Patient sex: F
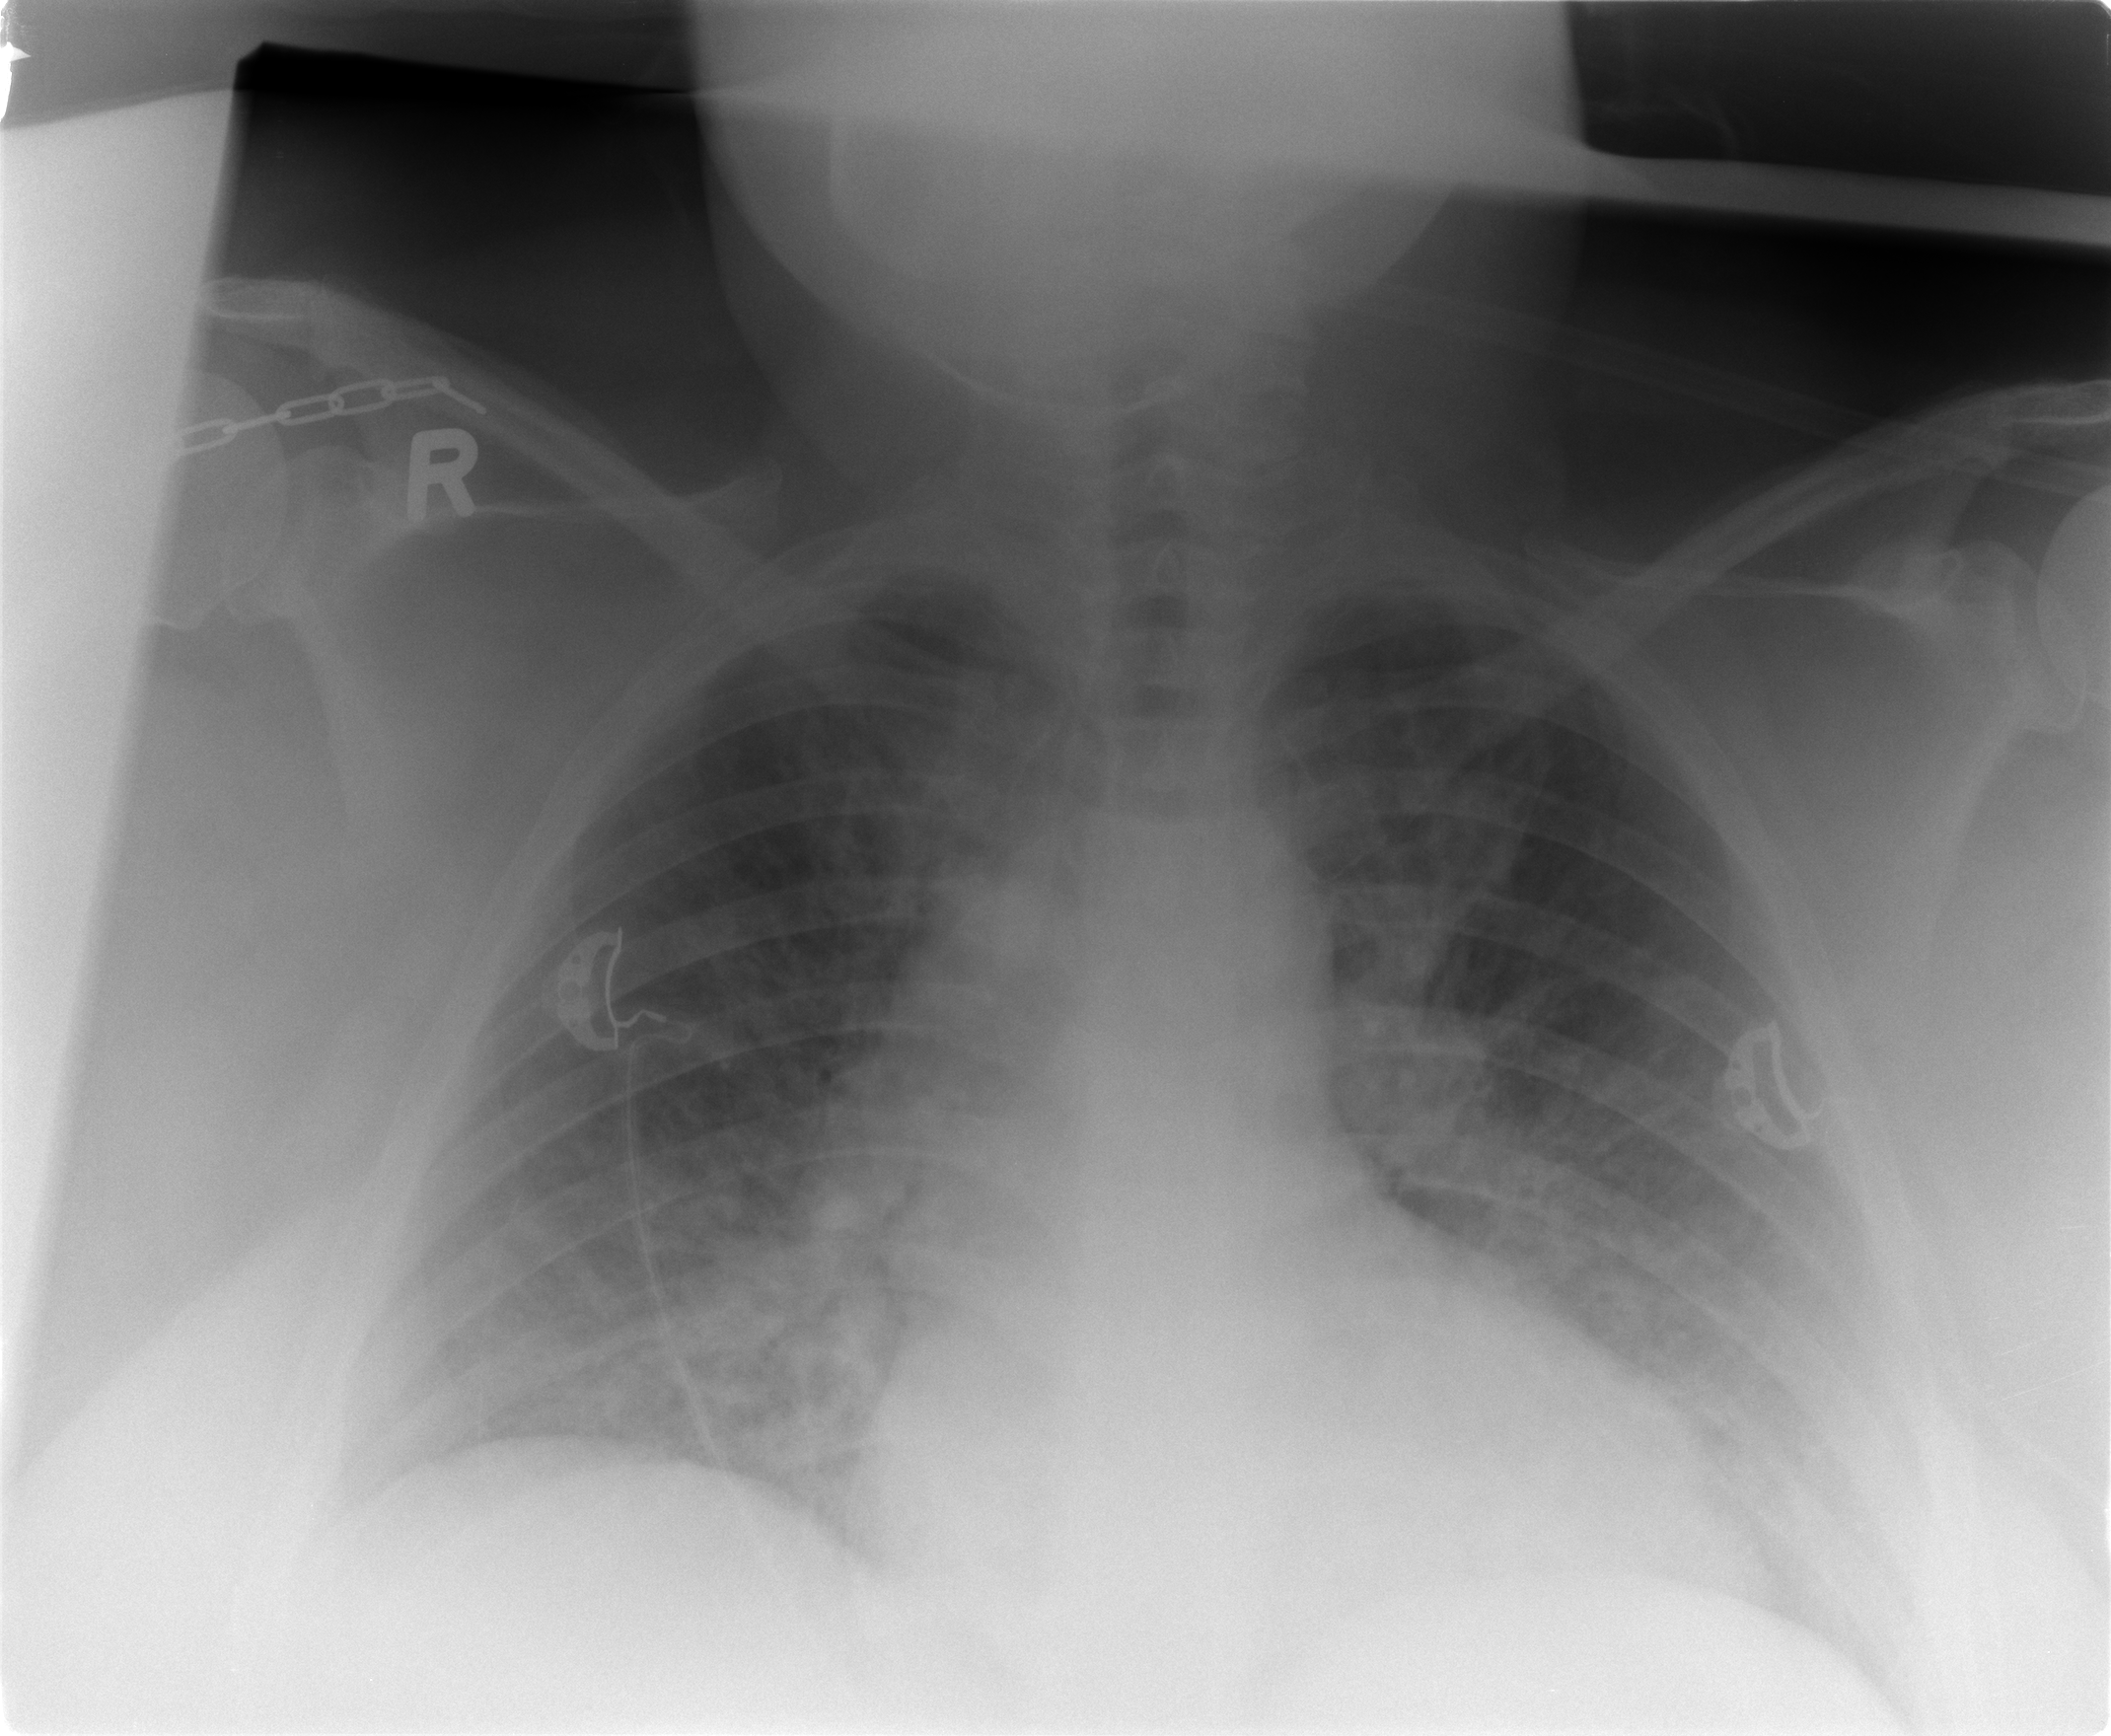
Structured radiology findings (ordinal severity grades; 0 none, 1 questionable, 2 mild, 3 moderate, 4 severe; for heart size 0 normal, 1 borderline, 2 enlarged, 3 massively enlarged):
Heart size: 0
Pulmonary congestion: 3
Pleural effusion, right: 0
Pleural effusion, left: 0
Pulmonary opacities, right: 3
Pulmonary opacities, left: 3
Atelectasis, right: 2
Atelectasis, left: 2